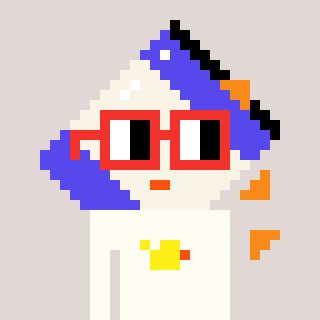
a pixel art character with square red glasses, a chips-shaped head and a grayscale-colored body on a warm background